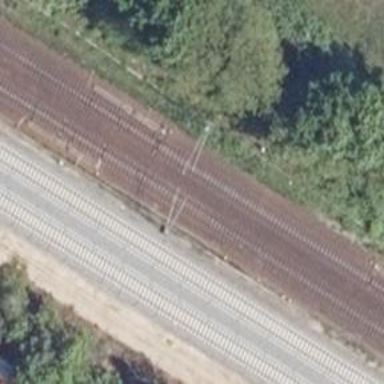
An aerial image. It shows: Railway switch with the turnout side on the right.